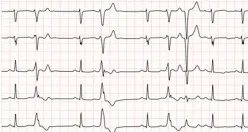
(B) Twelve-lead Holter monitor tracing. Holter showed more than 5 different RV inflow and outflow tract PVC morphologies with a total burden of 28% over 24 h. Follow-up 24-h Holter 3 months post-ablation demonstrated 6% PVC burden.
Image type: electrography (ekg)